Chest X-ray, AP view. Patient: 57 years old, sex M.
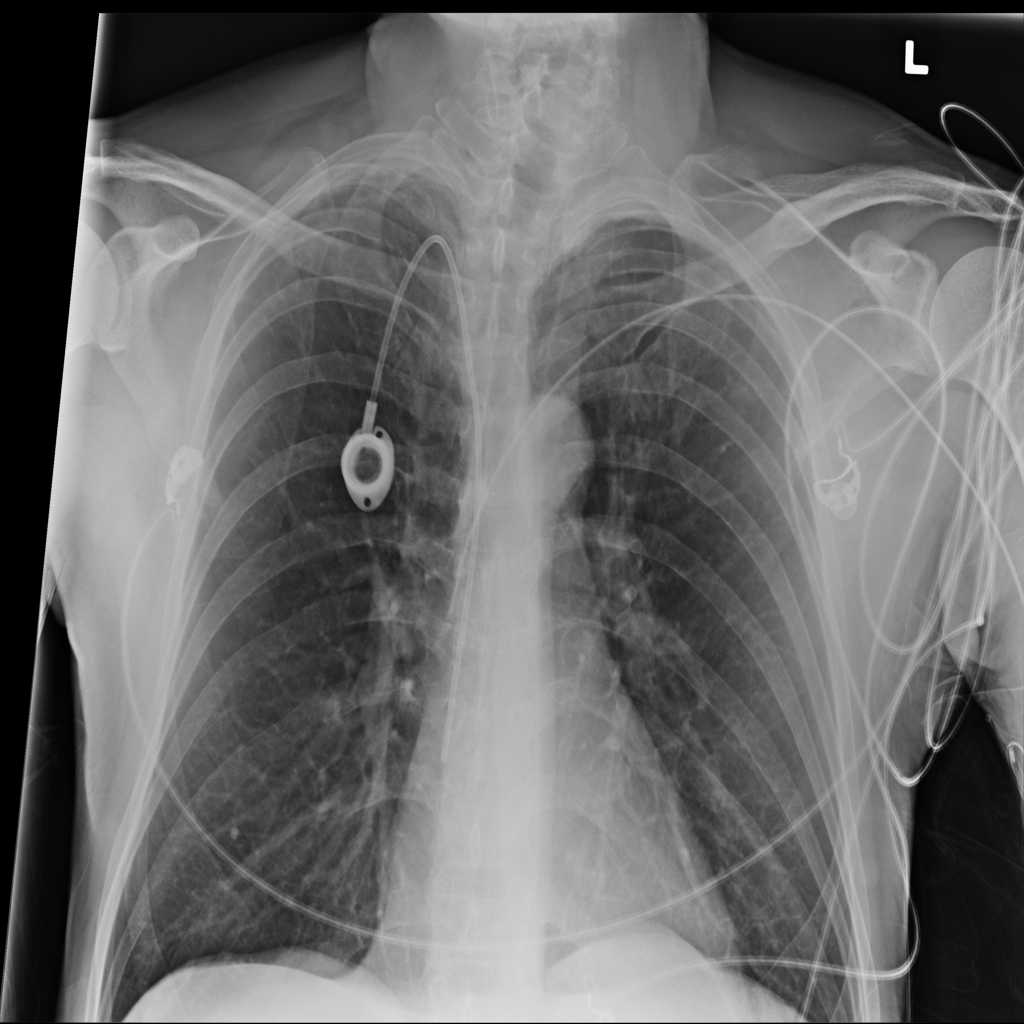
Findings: No Finding